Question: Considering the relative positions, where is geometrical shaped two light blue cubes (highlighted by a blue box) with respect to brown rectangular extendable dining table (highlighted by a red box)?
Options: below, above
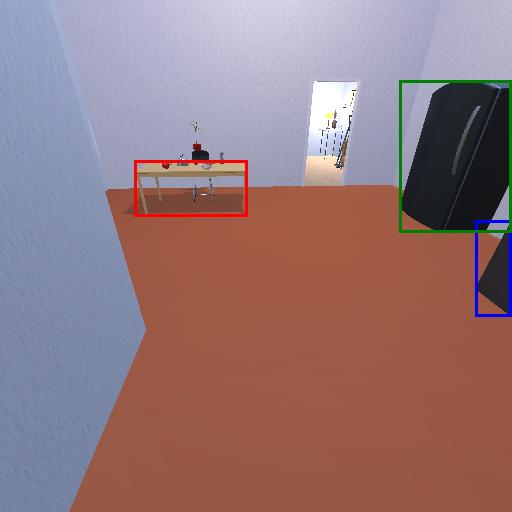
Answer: below